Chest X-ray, AP view. Patient: 14 years old, sex M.
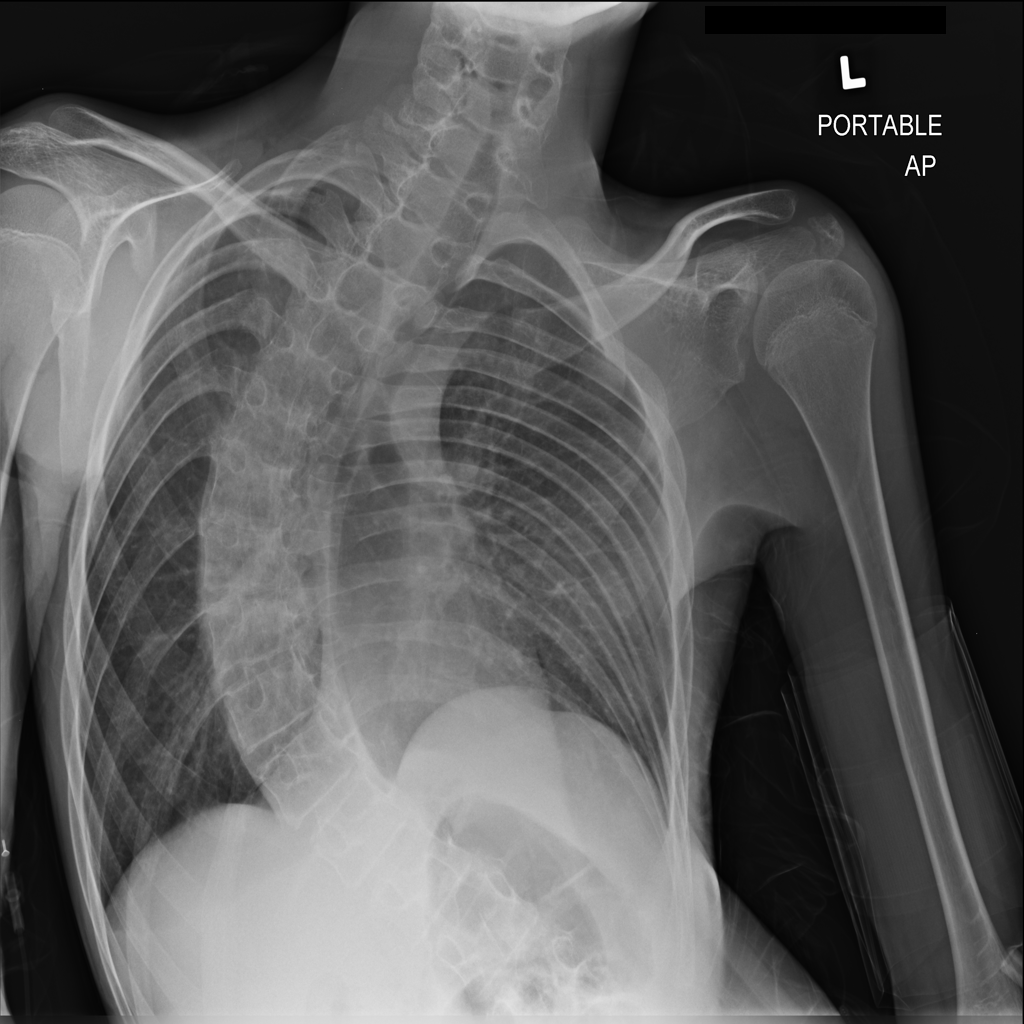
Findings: No Finding